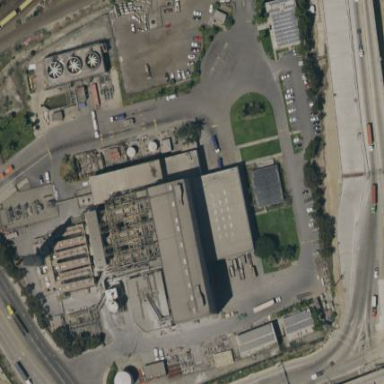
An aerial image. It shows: Power plant.